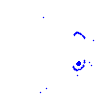
Particle: electron